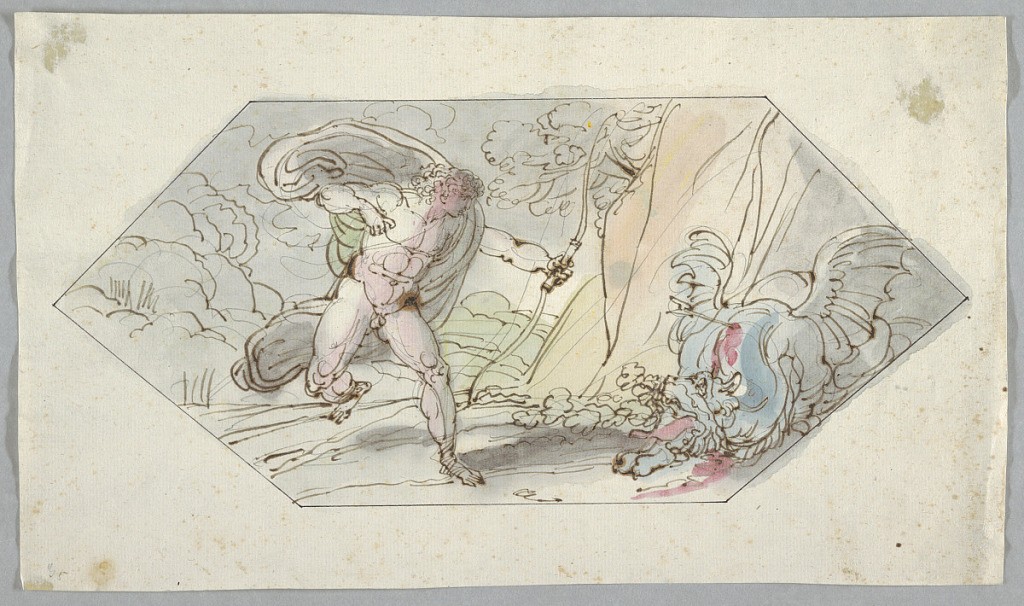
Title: Apollo kills the Python
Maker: Felice Giani, Italian, 1758–1823
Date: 1796–98
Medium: Pencil, Pen and black inks, brush and watercolor on paper.
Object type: Drawing
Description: Horizontal rectangle. Apollo comes running from the left, the crouching Python pierced by an arrow, at the right.